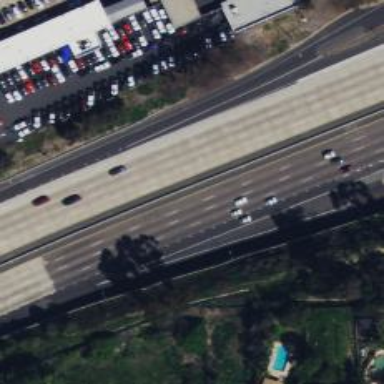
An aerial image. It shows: Motorway link.